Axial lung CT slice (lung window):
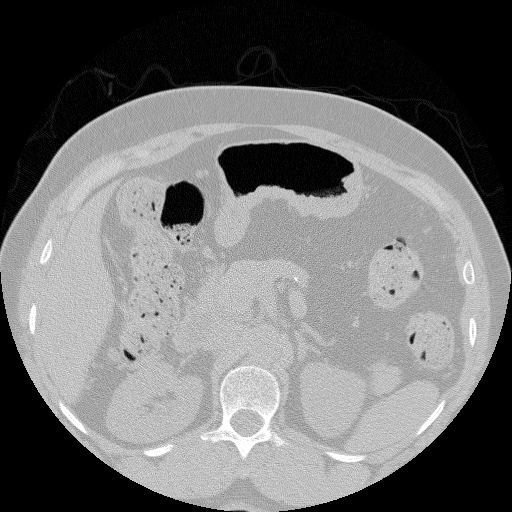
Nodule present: no